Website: macys
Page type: customer-info-address
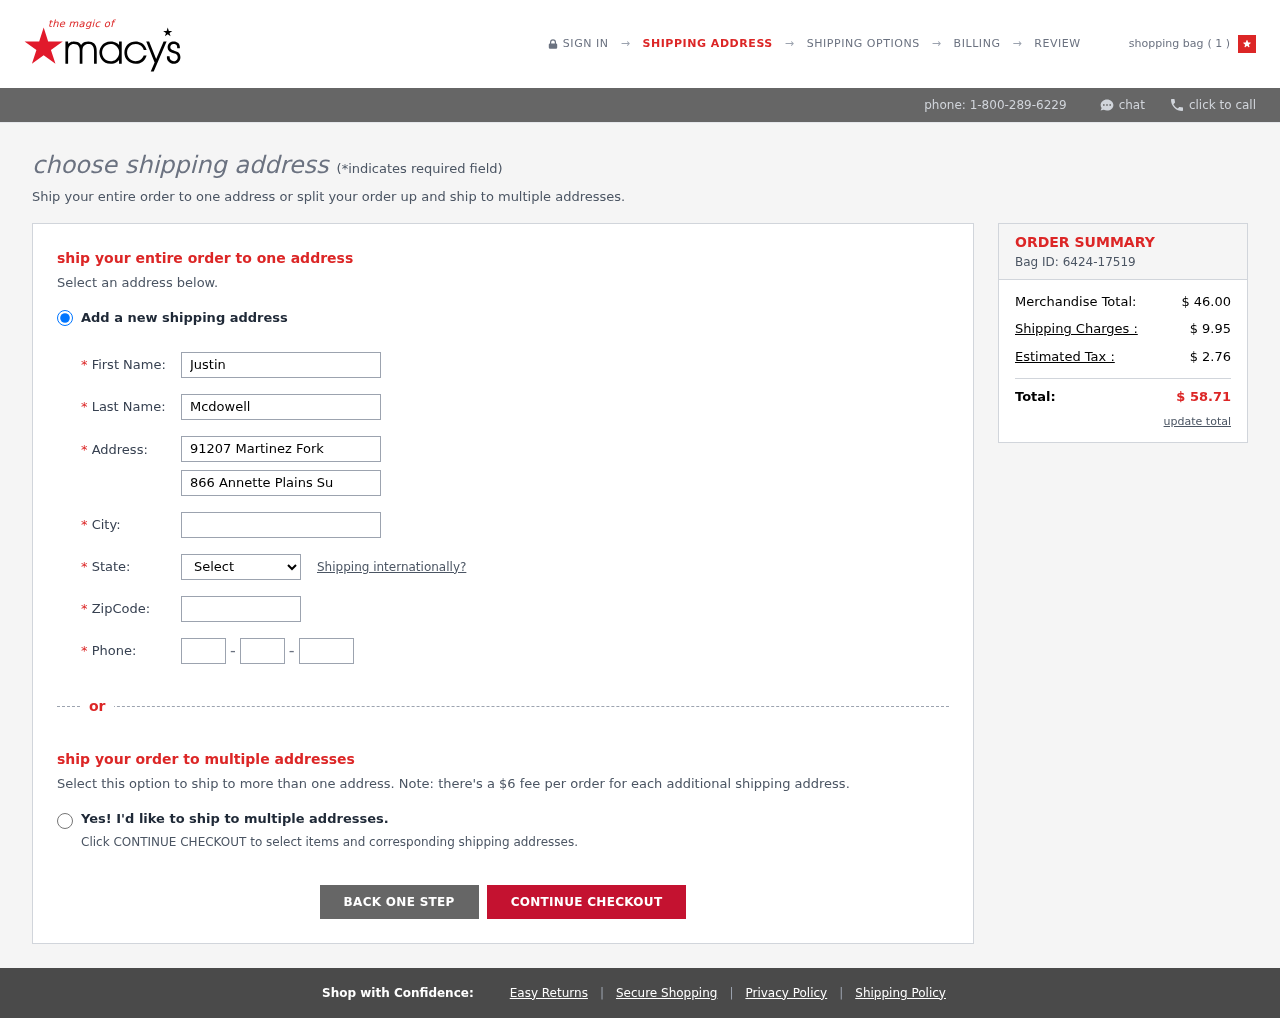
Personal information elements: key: PII_CITY
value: West Brett
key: PII_FIRSTNAME
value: Justin
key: PII_LASTNAME
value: Mcdowell
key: PII_PHONE_AREA
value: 879
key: PII_PHONE_PREFIX
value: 377
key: PII_PHONE_SUFFIX
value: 9120
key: PII_POSTCODE
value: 59649
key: PII_STATE_ABBR
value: OK
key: PII_STREET
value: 91207 Martinez Fork
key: PII_STREET2
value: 866 Annette Plains Suite 112
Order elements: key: ORDER_NUM_ITEMS
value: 1
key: ORDER_ID
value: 6424-17519
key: ORDER_SUBTOTAL
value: $ 46.00
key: ORDER_SHIPPING_COST
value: $ 9.95
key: ORDER_TAX
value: $ 2.76
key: ORDER_TOTAL
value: $ 58.71